Field crop: maize
Growth stage: 2
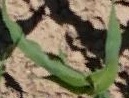
Species: maize